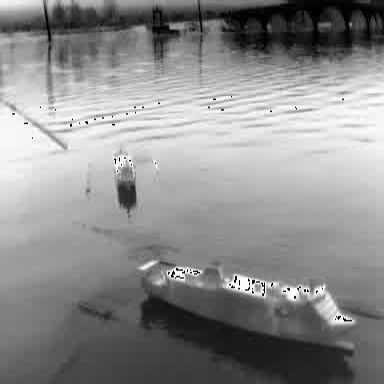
There is a container_ship in the infrared image.